Interaction volume radius: 10 \u00c5
Interaction volume height: 25 \u00c5
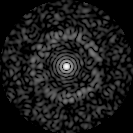
Disorder parameter: 0.8467